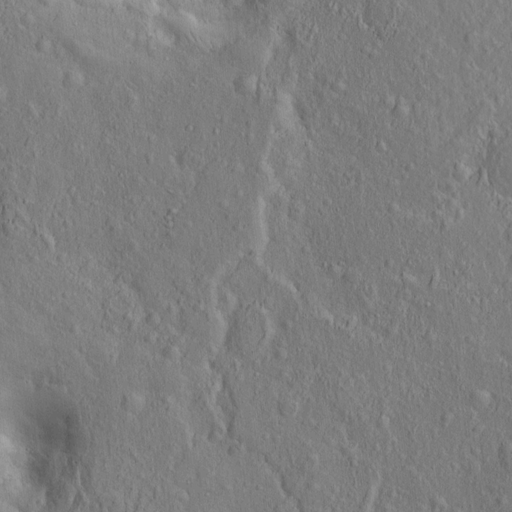
Classes present: Background, Cone